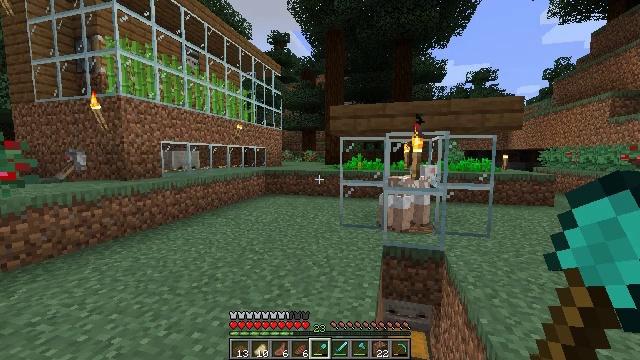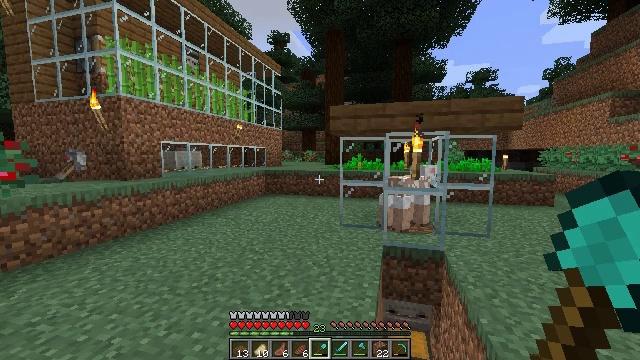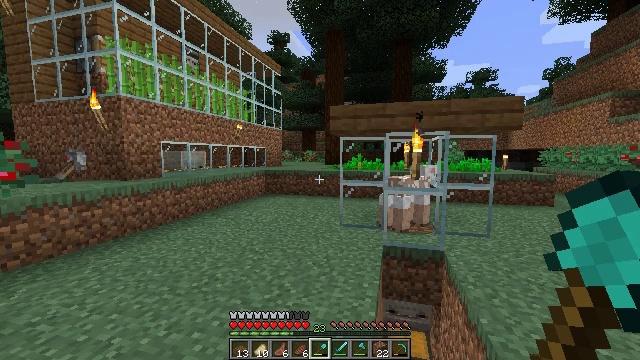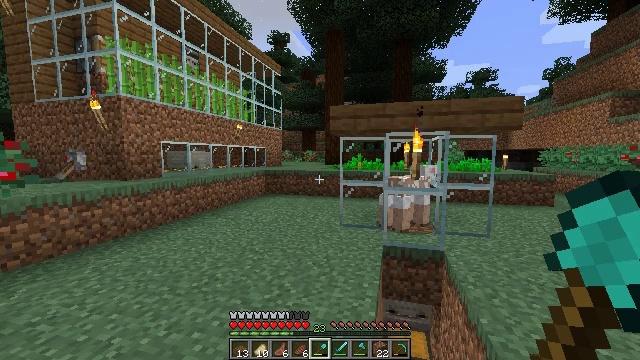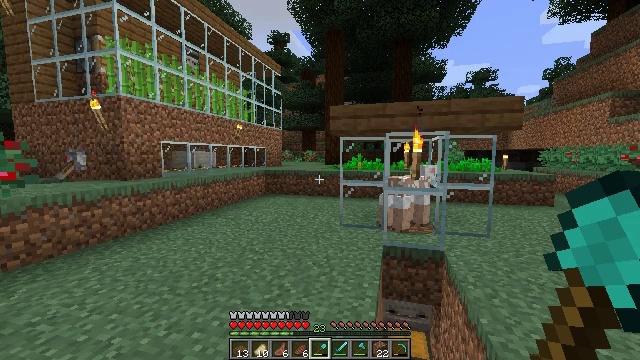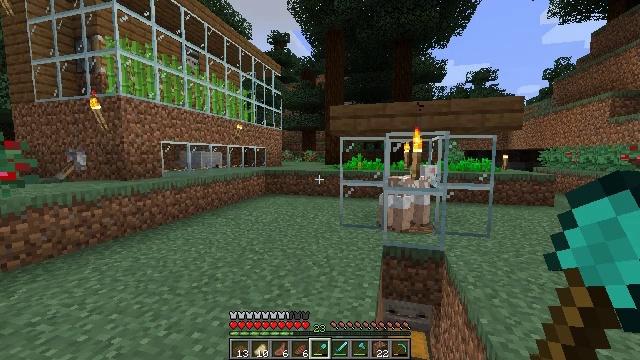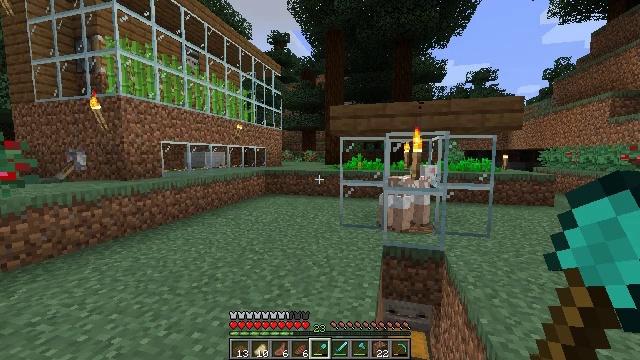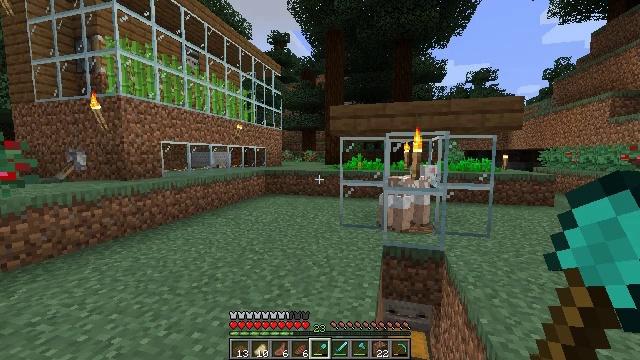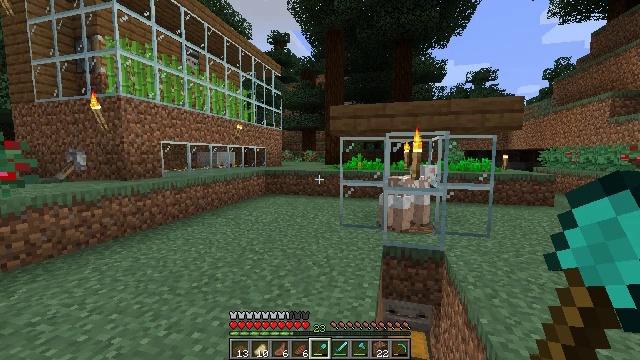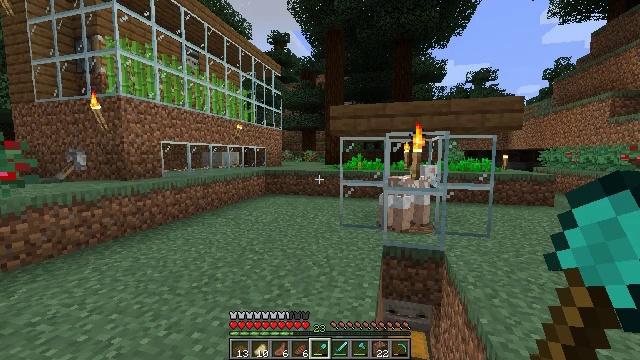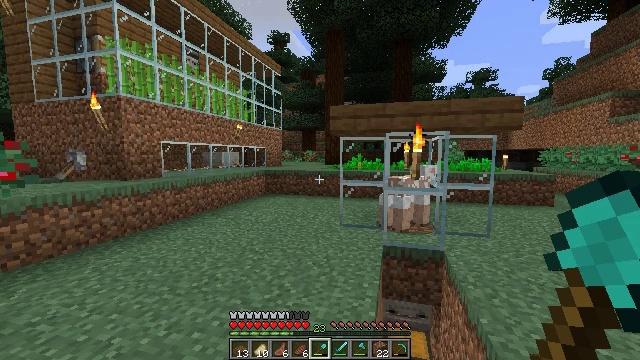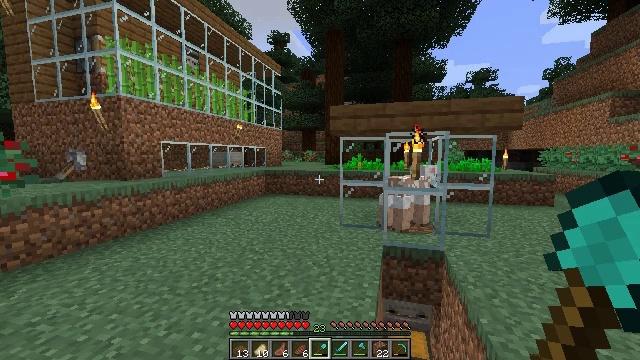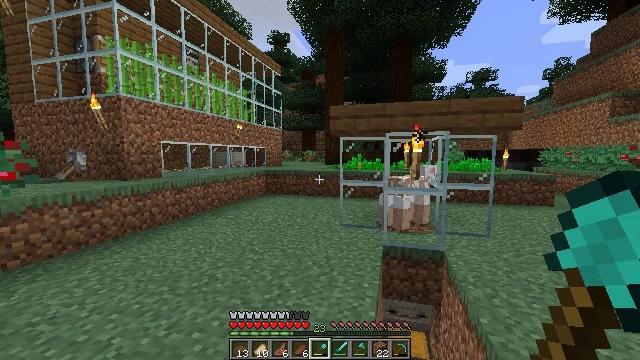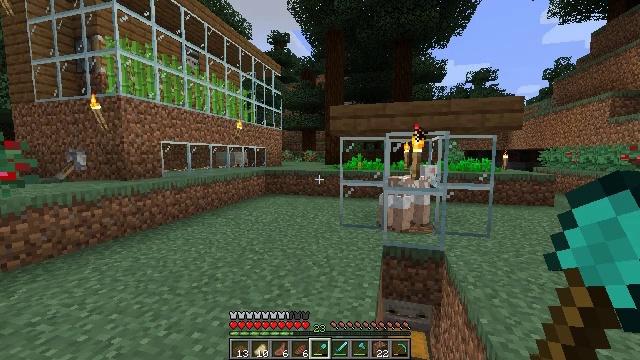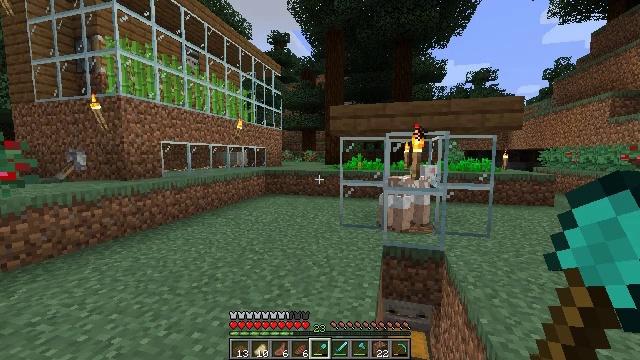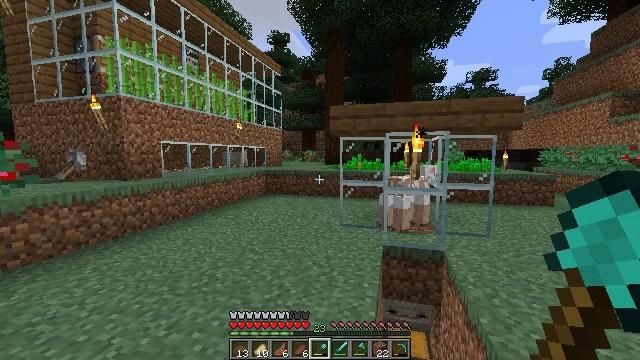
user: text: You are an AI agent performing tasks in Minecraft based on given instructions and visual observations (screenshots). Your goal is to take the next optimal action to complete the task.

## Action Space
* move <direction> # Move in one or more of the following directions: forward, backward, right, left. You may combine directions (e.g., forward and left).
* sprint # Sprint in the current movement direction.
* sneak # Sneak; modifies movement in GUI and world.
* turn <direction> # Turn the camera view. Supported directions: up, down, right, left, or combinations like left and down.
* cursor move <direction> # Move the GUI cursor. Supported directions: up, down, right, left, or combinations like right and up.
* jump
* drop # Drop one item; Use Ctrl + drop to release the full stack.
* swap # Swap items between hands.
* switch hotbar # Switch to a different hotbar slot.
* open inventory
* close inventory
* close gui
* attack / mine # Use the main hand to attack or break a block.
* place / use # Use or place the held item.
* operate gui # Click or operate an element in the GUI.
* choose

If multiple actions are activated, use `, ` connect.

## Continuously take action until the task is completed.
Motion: motion action
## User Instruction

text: Hunt animals.
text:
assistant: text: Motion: no_op
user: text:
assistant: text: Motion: no_op
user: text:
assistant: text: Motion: no_op
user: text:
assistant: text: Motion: no_op
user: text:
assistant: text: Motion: no_op
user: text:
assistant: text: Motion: no_op
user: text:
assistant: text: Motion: no_op
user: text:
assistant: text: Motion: no_op
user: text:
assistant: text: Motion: no_op
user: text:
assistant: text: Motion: no_op
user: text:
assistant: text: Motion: no_op
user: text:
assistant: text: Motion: no_op
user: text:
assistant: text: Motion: no_op
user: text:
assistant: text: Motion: no_op
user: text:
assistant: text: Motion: no_op
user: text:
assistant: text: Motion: no_op
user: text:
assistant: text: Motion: no_op
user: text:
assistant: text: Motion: no_op
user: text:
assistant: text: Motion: no_op
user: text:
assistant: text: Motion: no_op
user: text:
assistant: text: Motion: no_op
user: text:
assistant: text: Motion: no_op
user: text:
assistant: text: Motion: no_op
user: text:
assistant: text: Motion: no_op
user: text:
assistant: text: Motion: no_op
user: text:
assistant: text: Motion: no_op
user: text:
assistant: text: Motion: no_op
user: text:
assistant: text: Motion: no_op
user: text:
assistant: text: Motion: no_op
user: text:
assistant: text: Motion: no_op